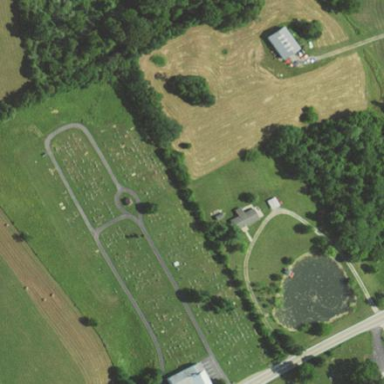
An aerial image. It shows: Cemetery.